Field crop: maize
Growth stage: 2
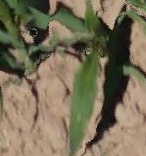
Species: maize